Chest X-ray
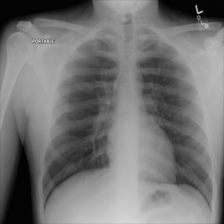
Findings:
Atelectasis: negative
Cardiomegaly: negative
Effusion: negative
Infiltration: negative
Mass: negative
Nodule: negative
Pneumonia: negative
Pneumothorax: negative
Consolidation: negative
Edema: negative
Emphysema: negative
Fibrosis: negative
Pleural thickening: negative
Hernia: negative